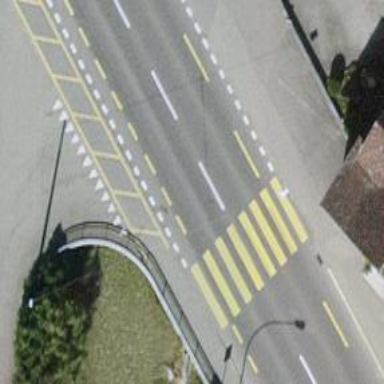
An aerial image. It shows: Uncontrolled zebra crossing on the road.